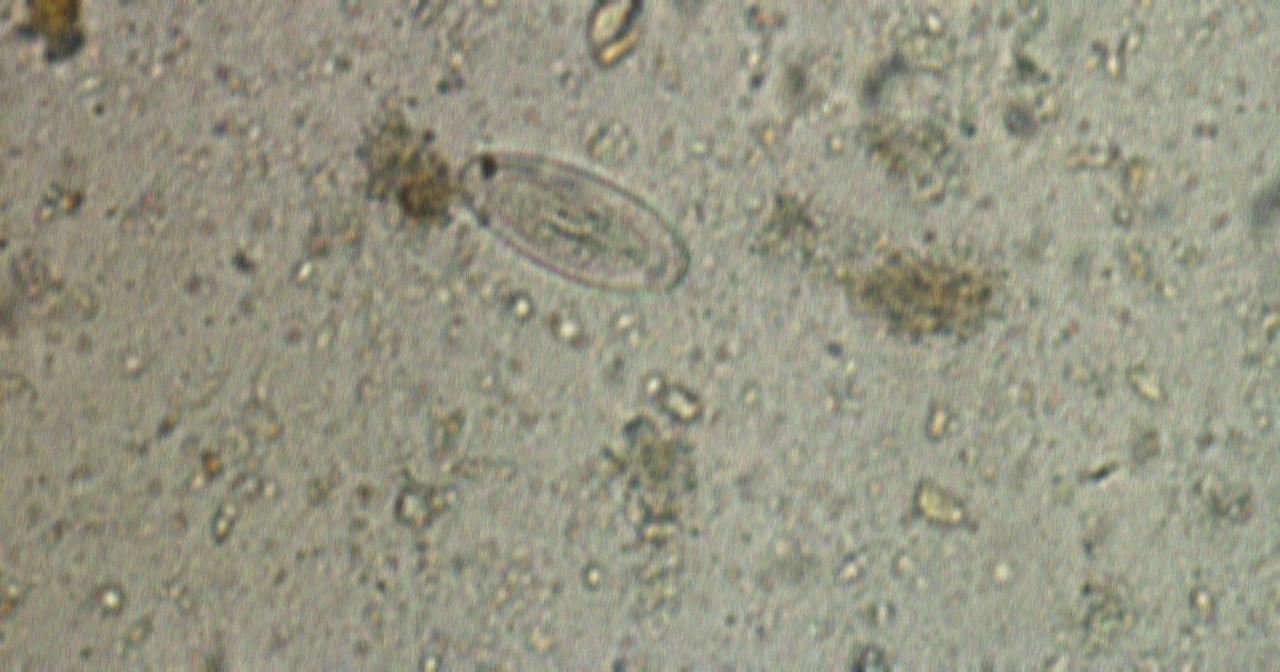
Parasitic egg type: Enterobius vermicularis